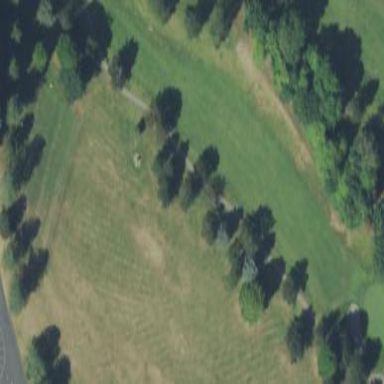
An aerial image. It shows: Well-maintained mown grass area used as golf fairway.